Field crop: maize
Growth stage: 1
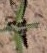
Species: atriplex